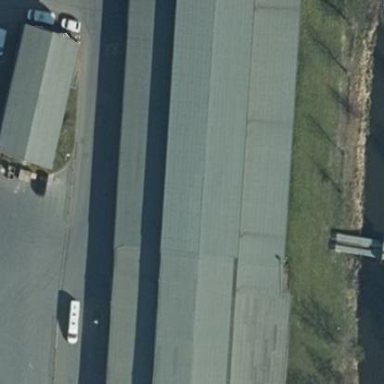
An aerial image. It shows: Industrial building.